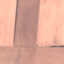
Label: AnnualCrop